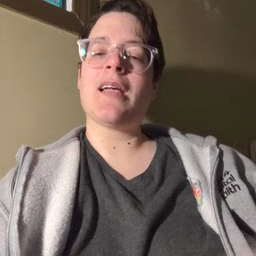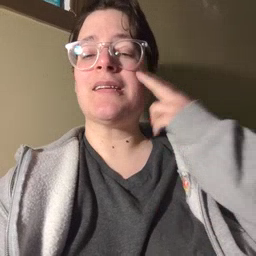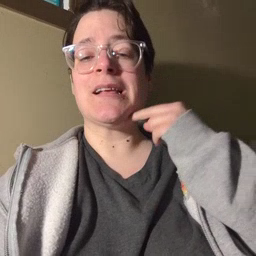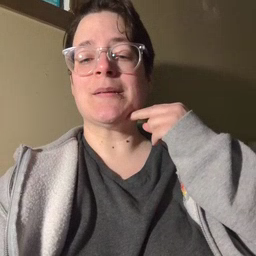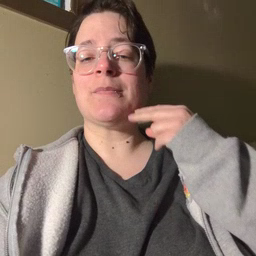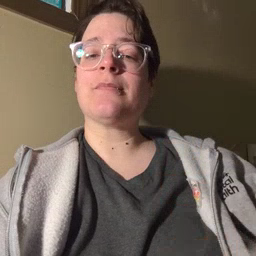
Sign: head